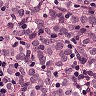
Metastatic tissue present: yes